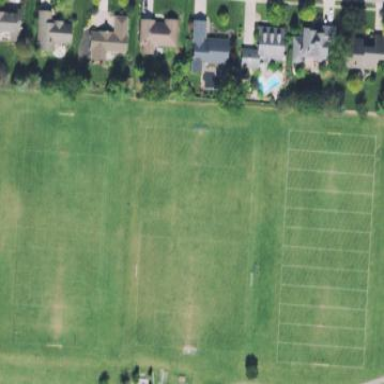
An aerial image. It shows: American football pitch.